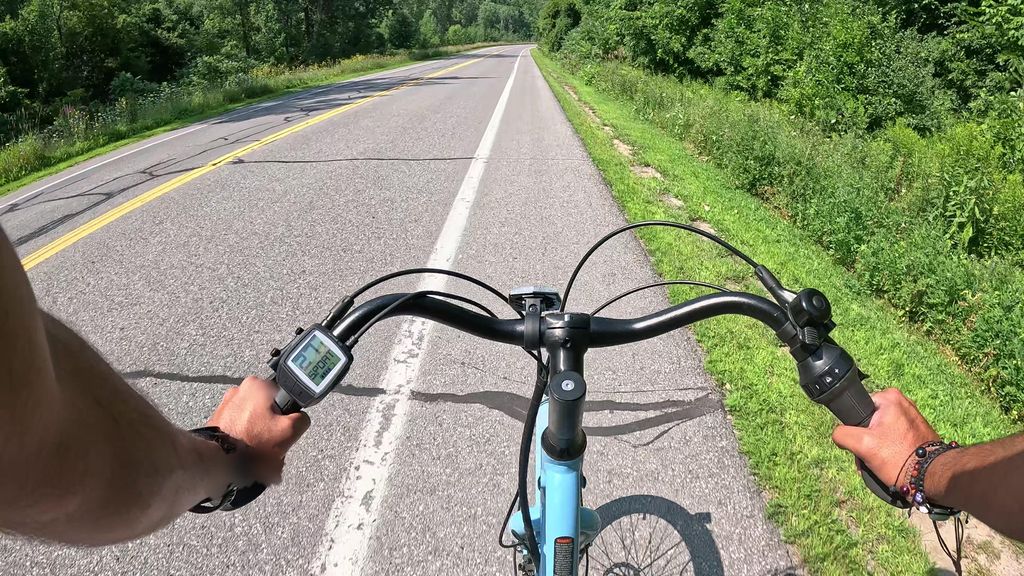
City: ottawa-gatineau